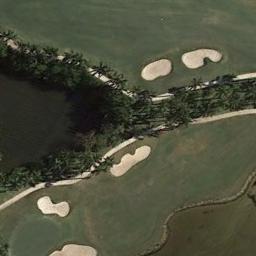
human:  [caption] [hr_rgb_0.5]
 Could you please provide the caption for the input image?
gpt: There are many trees next to the golf course .

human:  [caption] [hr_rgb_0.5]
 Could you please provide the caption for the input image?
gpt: There are several bunkers and lakes and a few paths and many trees on a large green lawn on the golf course .

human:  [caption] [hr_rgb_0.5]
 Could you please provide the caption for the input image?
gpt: The golf course has a lake, Some fairways, Roads, Barrier trees and sandpits .

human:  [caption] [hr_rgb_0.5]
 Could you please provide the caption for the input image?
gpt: There are about 5 or 6 golf bunkers here .

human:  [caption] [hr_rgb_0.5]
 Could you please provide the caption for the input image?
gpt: There are four bunkers beside a lake on the golf course .